Field crop: maize
Growth stage: 1
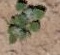
Species: chenopodium